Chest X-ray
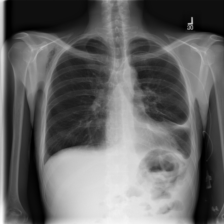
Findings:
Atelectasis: negative
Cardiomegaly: negative
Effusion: positive
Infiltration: negative
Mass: negative
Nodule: negative
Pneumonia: negative
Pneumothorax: negative
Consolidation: negative
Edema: negative
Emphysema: positive
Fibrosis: negative
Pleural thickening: negative
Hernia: negative